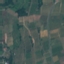
Land use / land cover class: PermanentCrop